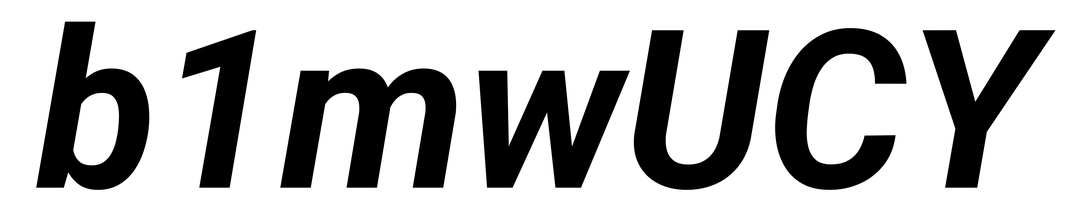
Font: Roboto-Italic_Bold_Italic